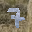
Label: 7